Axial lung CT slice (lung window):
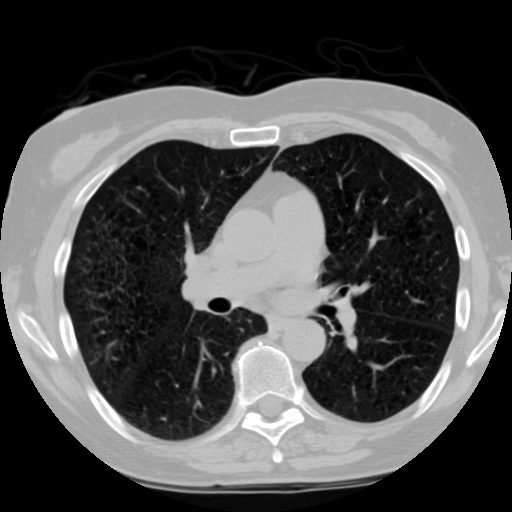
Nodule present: no